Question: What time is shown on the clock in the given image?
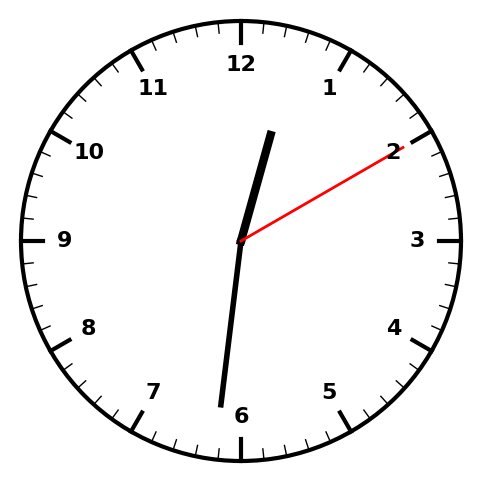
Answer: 12:31:10